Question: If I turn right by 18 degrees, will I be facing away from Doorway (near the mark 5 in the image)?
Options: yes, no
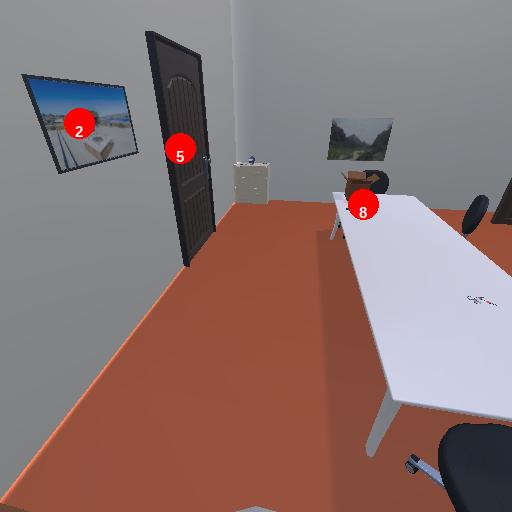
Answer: yes